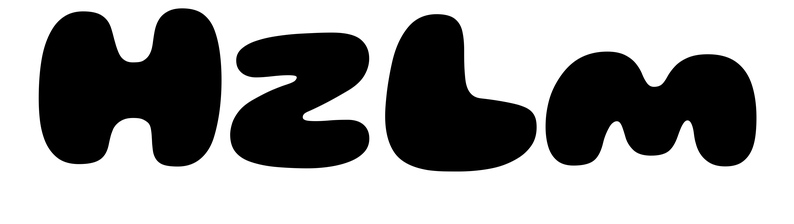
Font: Gluten_Black